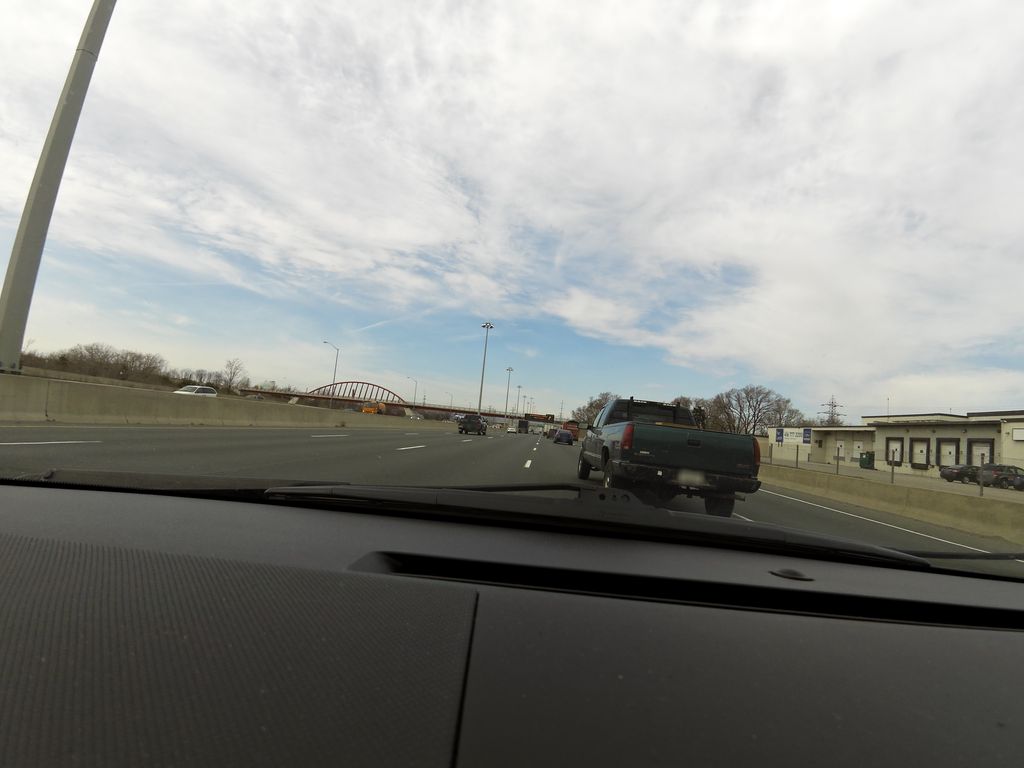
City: hamilton